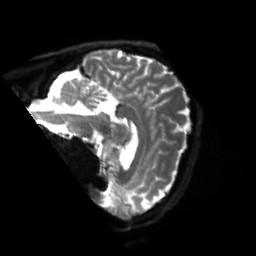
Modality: sbref
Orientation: sagittal
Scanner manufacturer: siemens
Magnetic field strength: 3 T
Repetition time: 4 s
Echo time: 0.0594 s